Breast ultrasound image
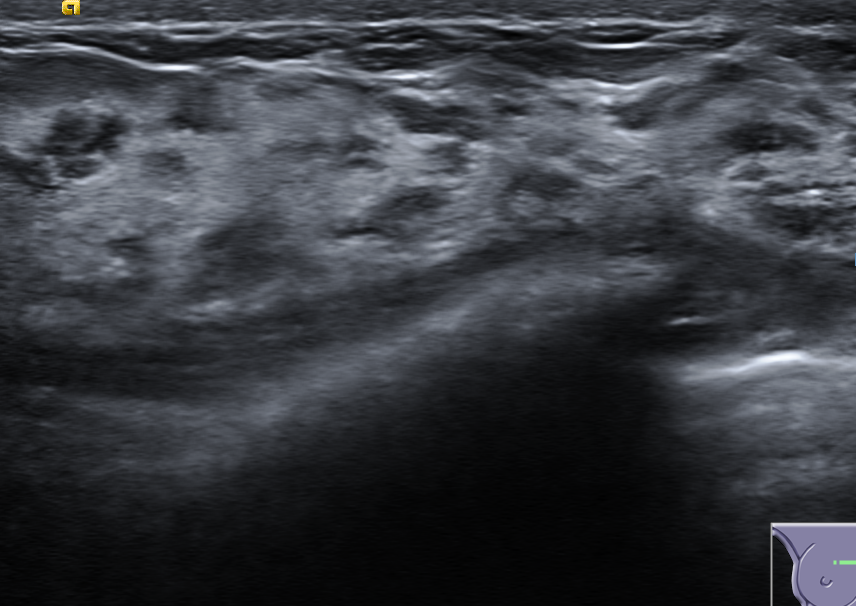
Diagnosis: normal